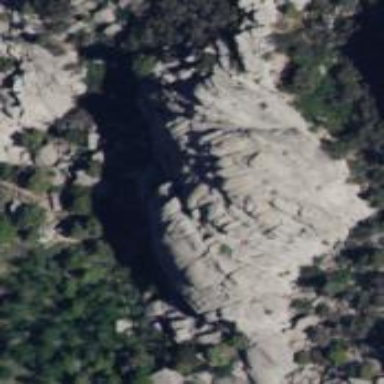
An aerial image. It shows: Landscape dominated by bare rock.